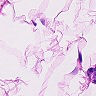
Metastatic tissue present: no